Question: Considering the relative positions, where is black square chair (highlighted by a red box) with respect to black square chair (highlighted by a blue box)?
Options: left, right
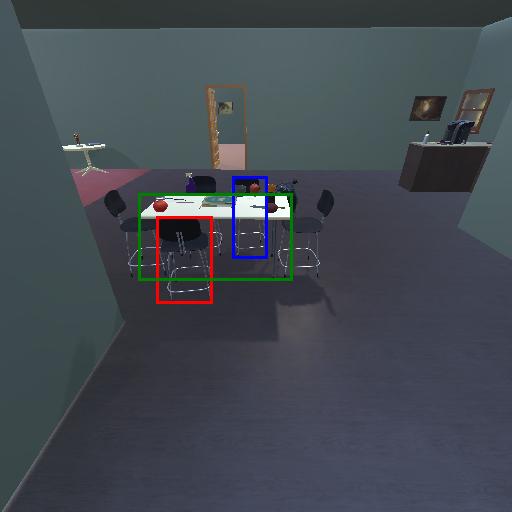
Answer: left